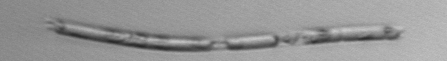
Label: Eucampia_morphytype1